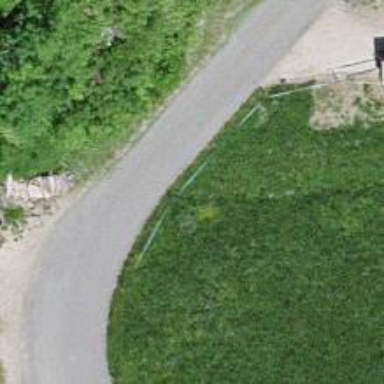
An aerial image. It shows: Unclassified road with asphalt surface.